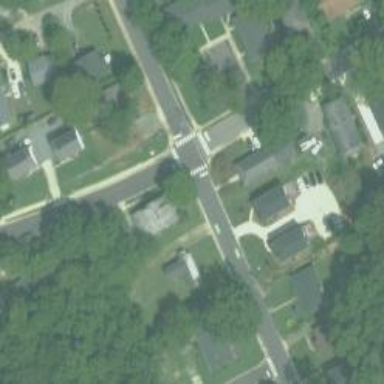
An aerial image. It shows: Stop road.